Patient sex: M
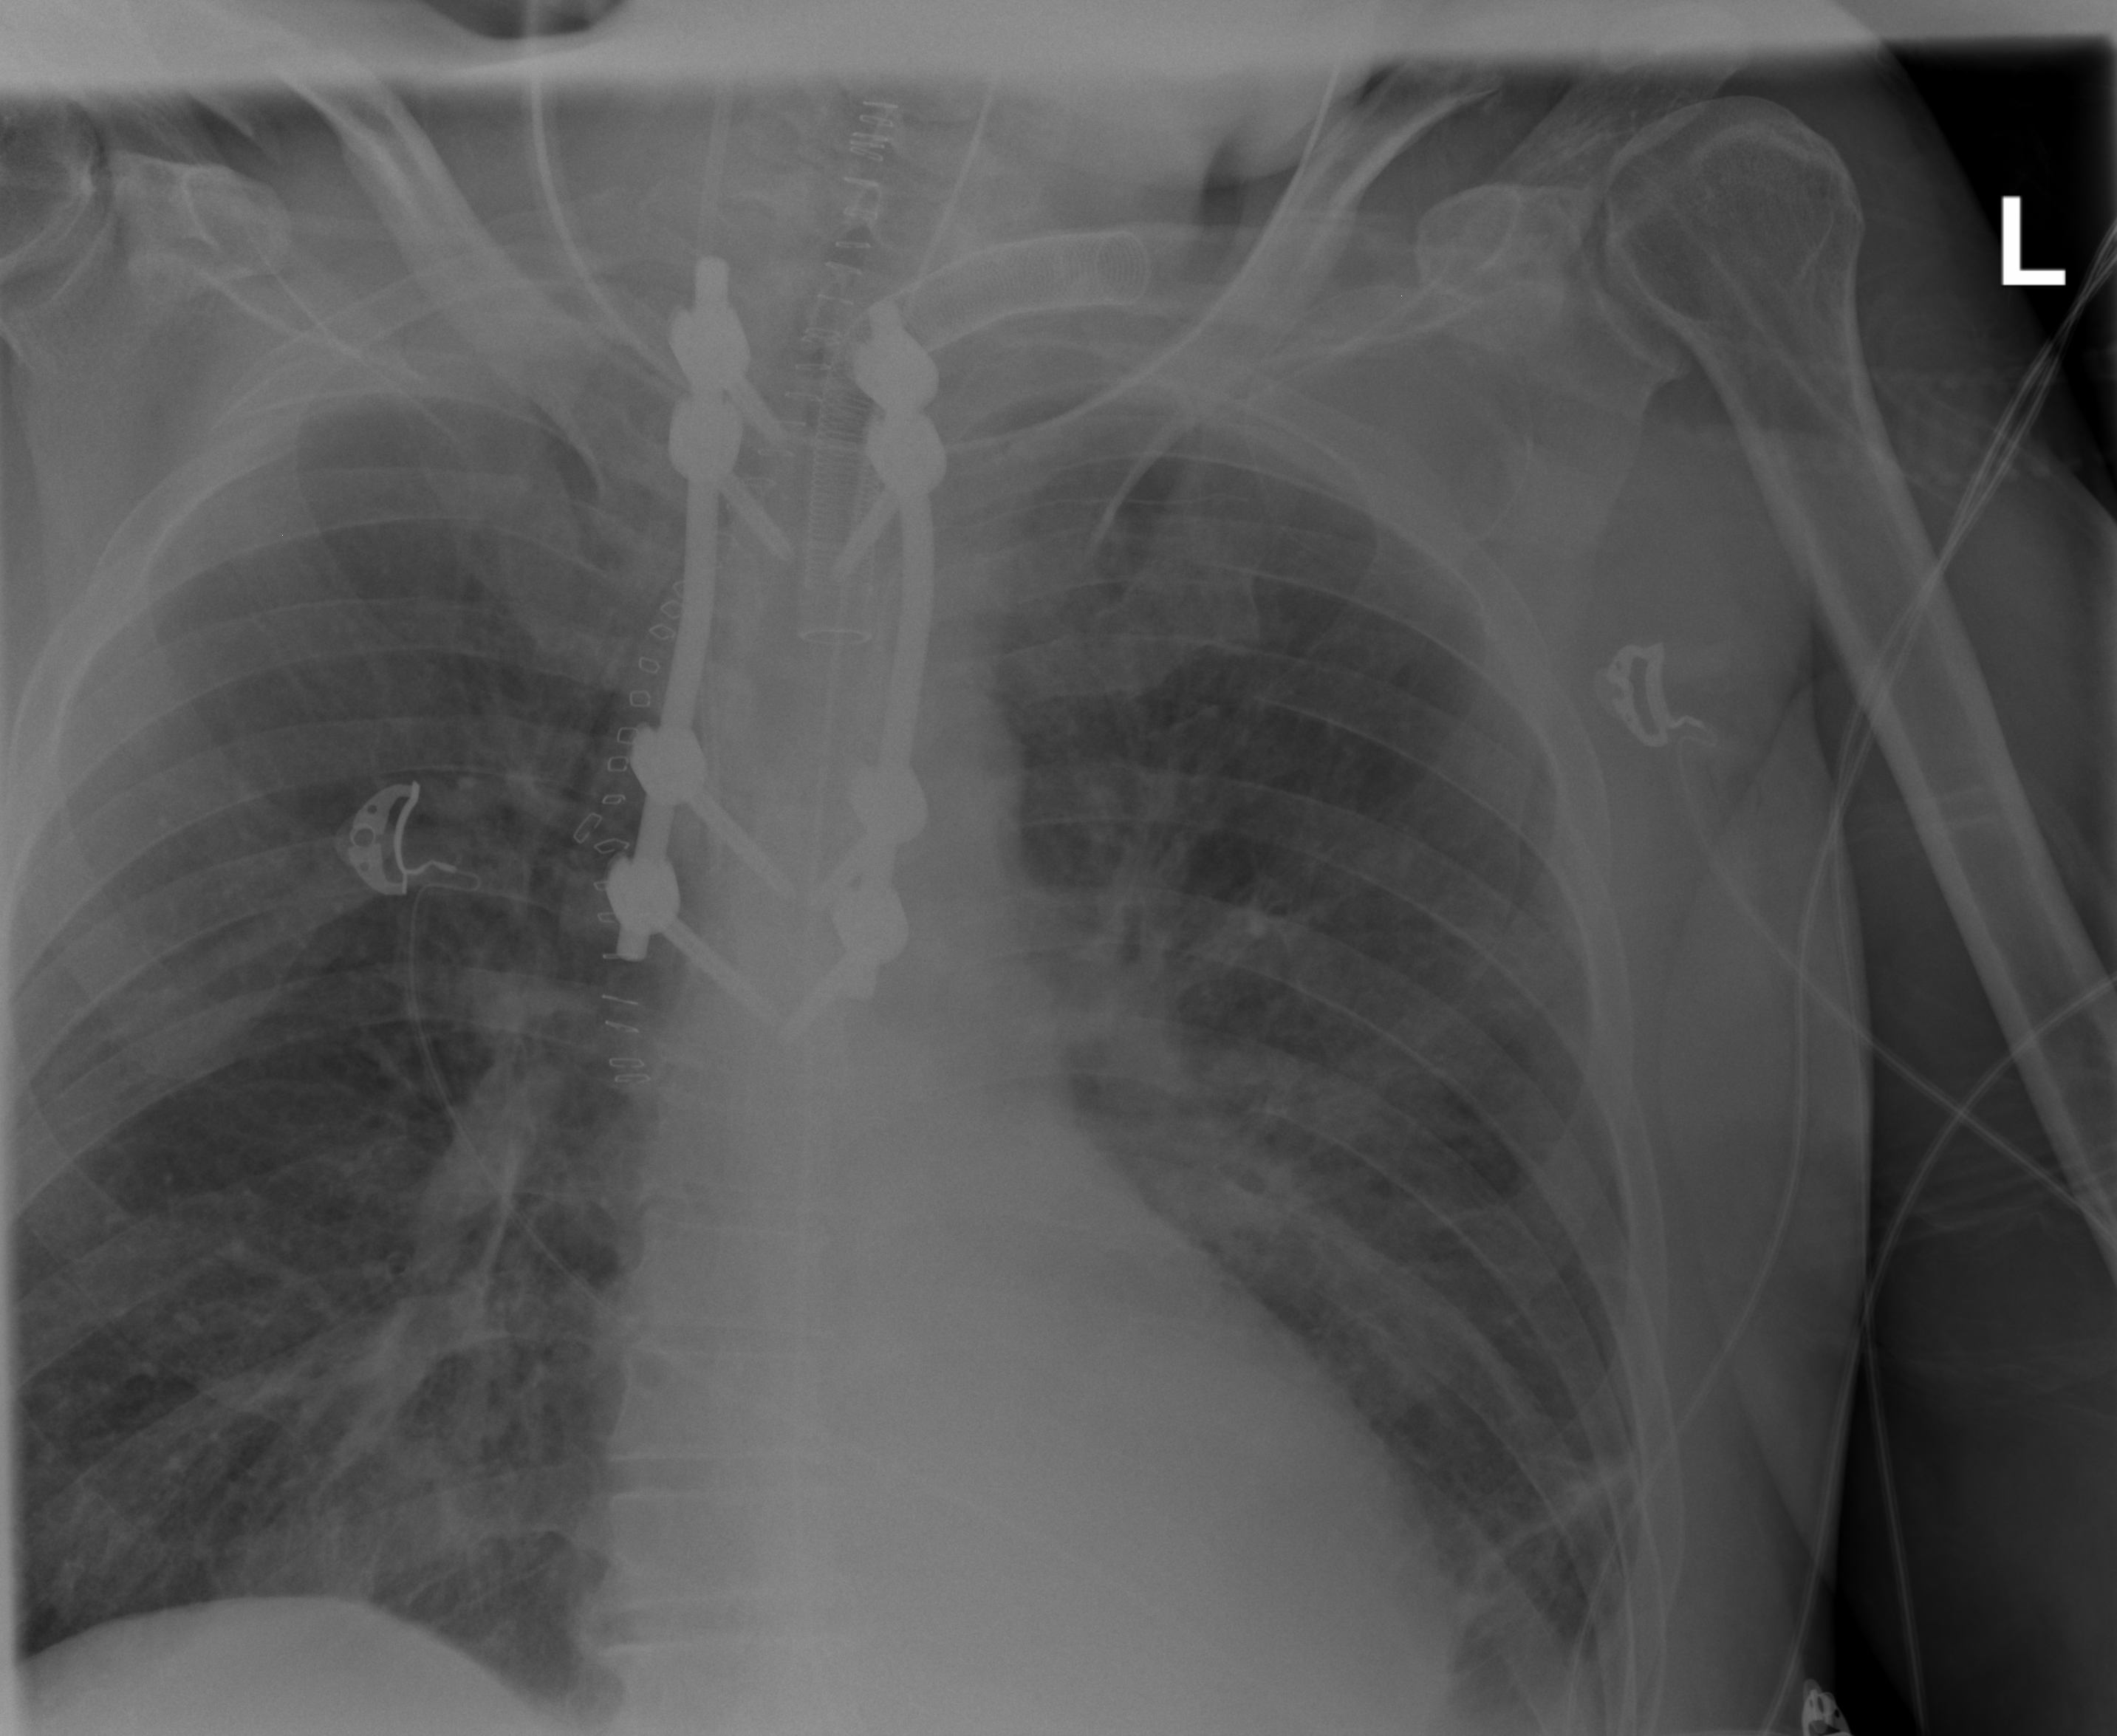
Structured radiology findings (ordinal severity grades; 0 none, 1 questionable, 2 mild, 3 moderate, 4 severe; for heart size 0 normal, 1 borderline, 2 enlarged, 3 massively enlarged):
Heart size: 0
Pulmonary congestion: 0
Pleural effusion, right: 0
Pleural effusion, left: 2
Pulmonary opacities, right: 0
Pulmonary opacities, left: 2
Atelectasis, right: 2
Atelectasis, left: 2